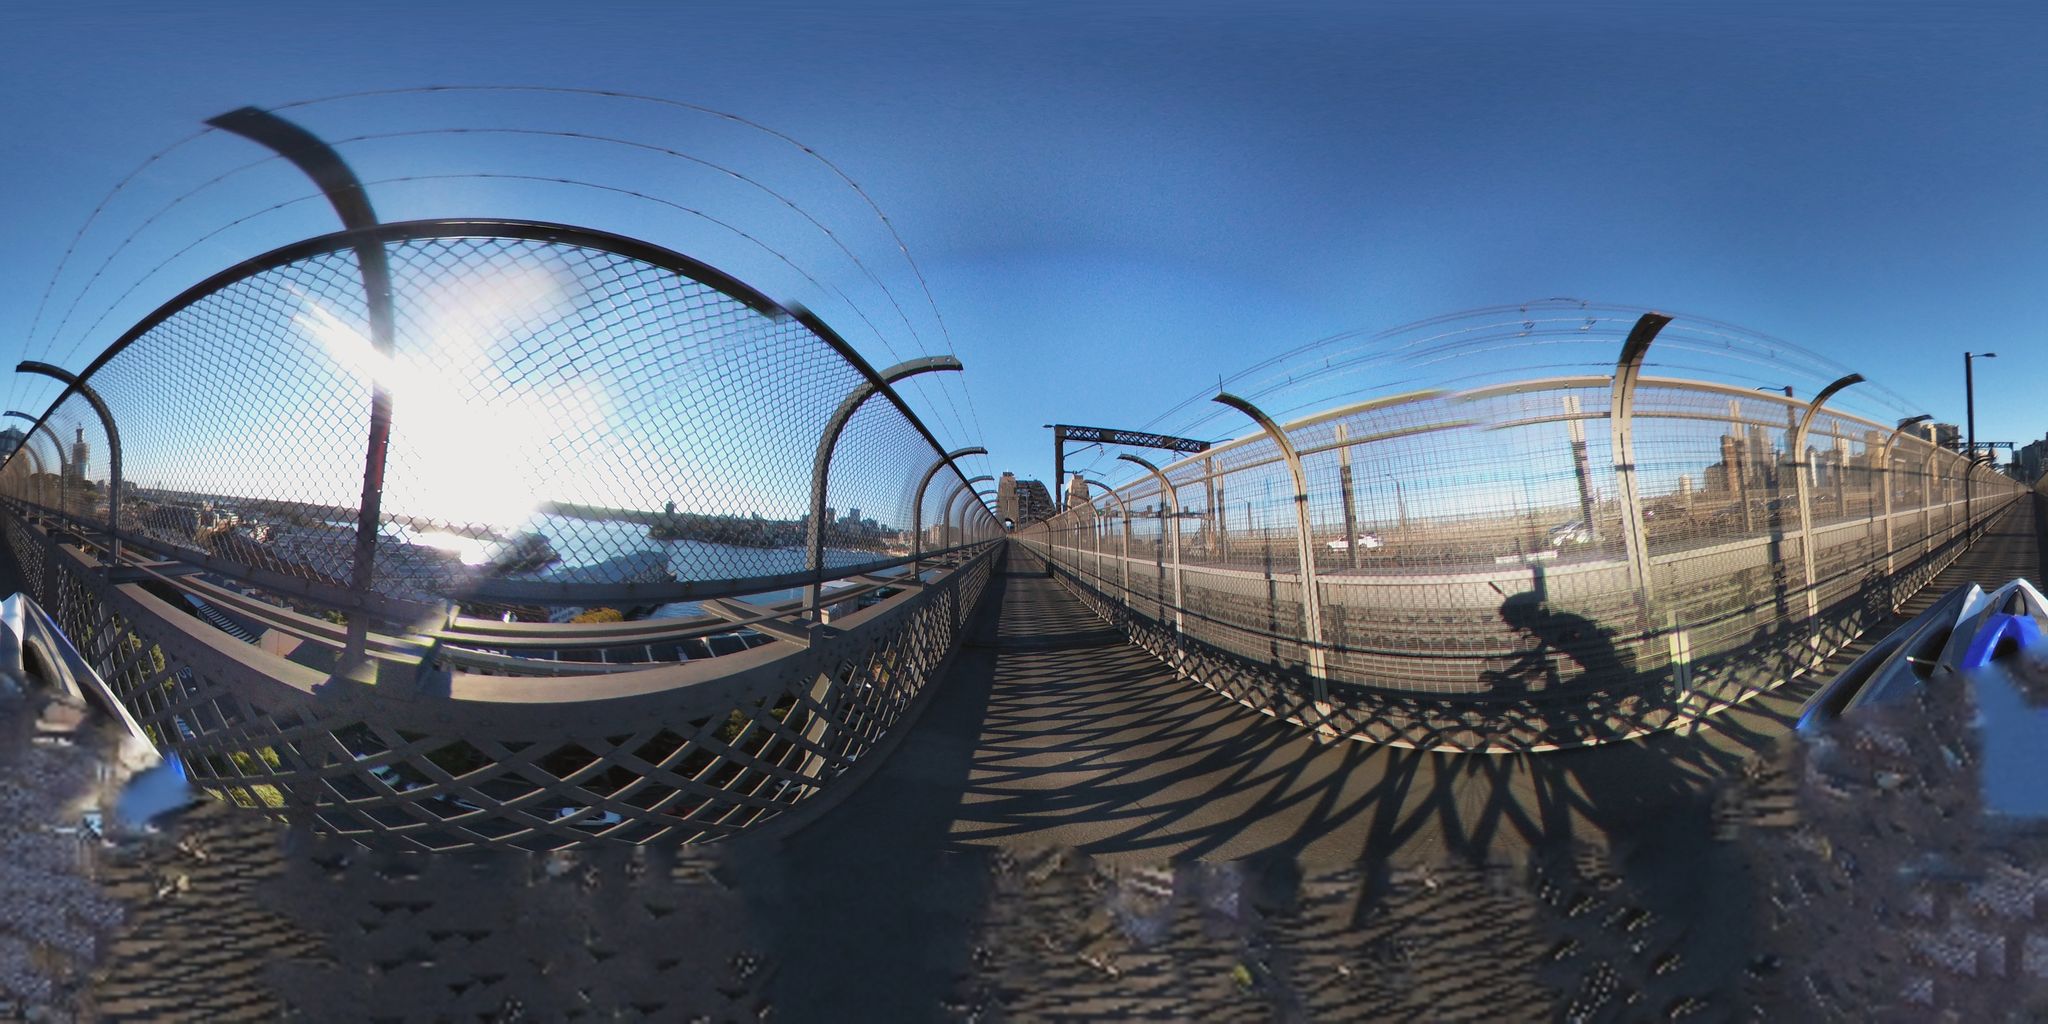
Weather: snowy
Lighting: day
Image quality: good
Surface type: cycling surface
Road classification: steps, cycleway
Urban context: urban centre
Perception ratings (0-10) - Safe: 4.13, Lively: 3.28, Beautiful: 2.21, Boring: 4.72, Depressing: 2.91, Wealthy: 6.04